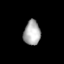
Tissue: lung
Cell type: Epithelial cells
Senescence score: 0.5942
Nuclear area (px): 404
Mean DAPI intensity: 171.597